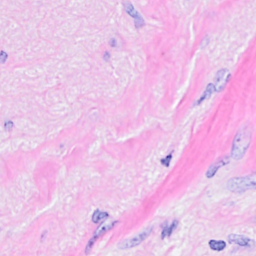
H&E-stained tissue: Breast